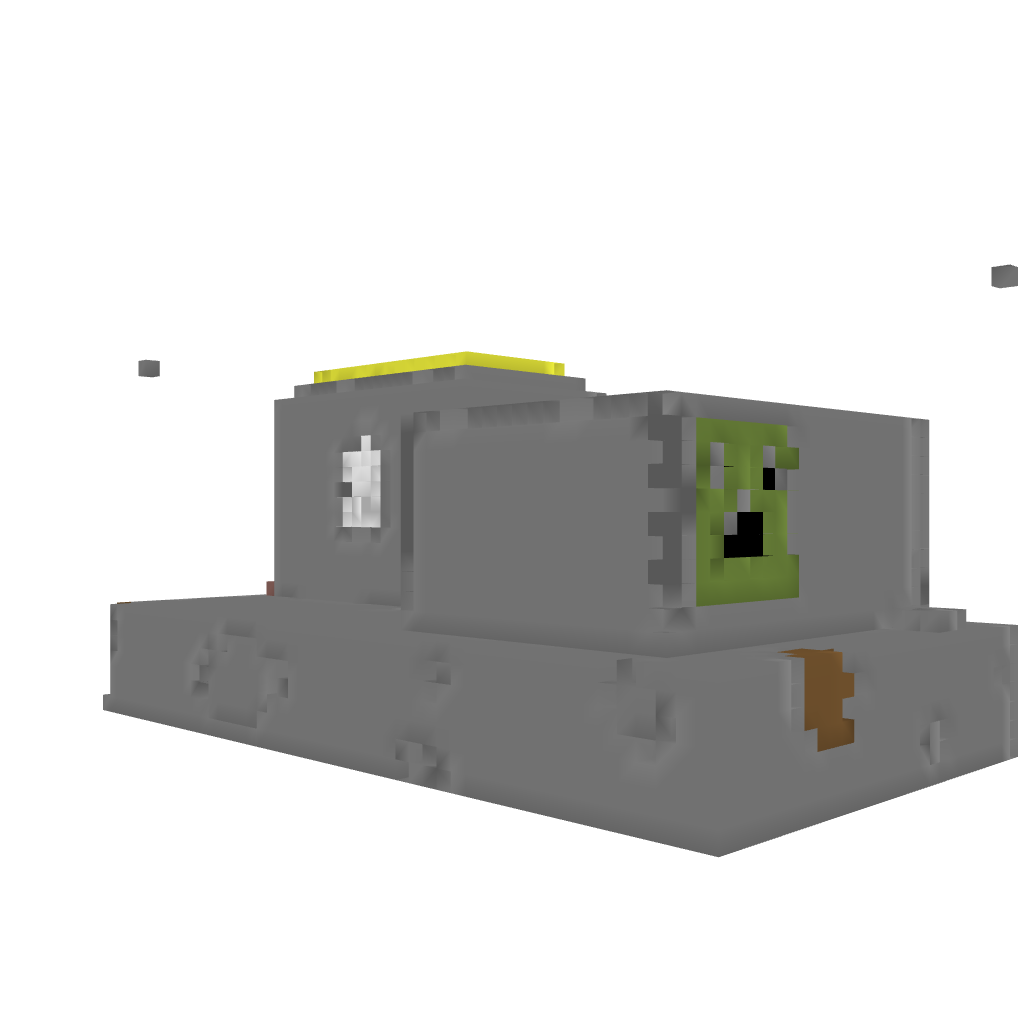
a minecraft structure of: Decoration Church + Secret Room bad low quality